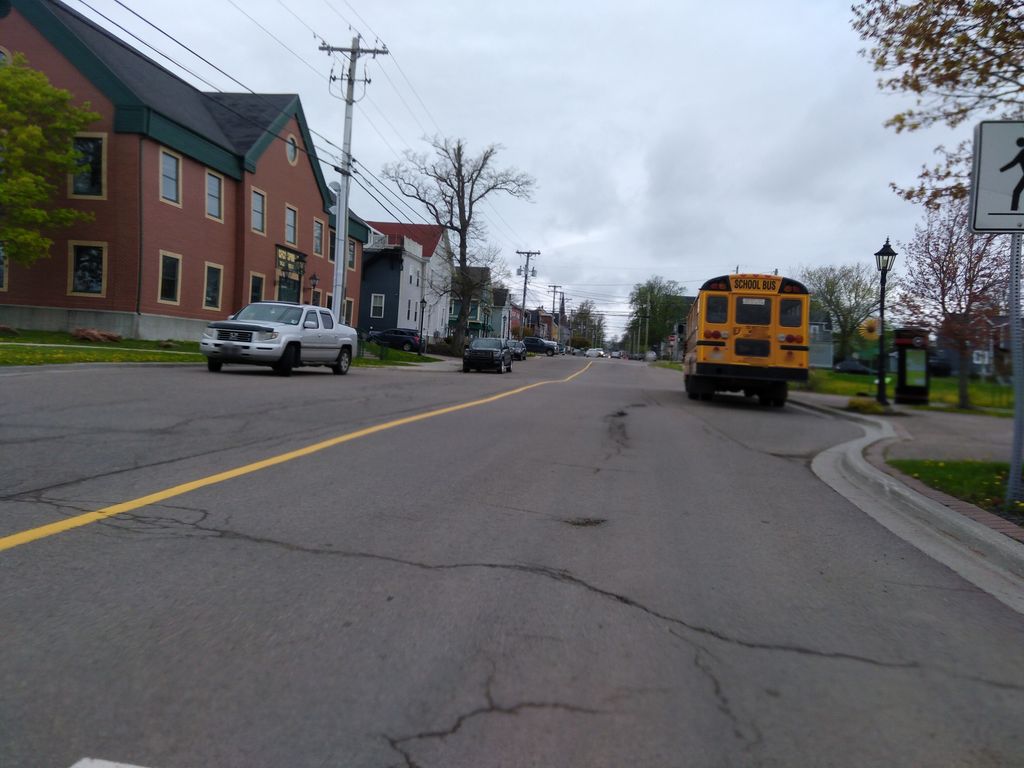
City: charlottetown